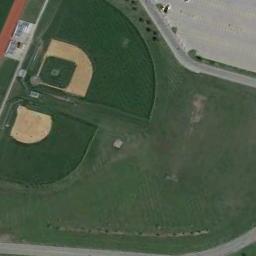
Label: baseball_diamond